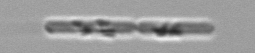
Label: Cerataulina_pelagica